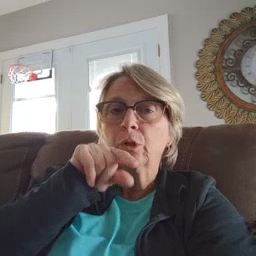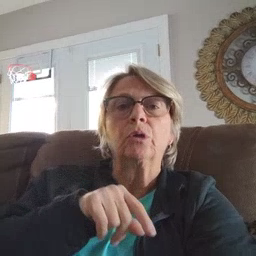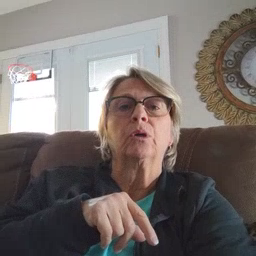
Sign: bird